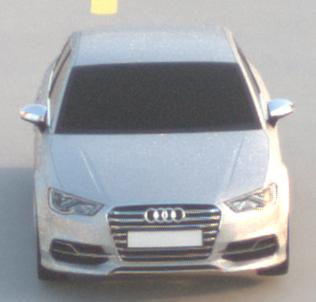
Make: Audi
Model: S3
Detailed model: 8V
Model produced from: 2013
Model produced until: 2020
Doors: 4
Color: white
Road condition: dry road
Daytime: sunrise or sunset
Contrast: medium contrast